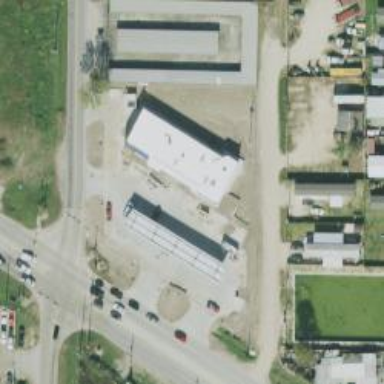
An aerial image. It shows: Convenience shop.